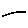
Label: line